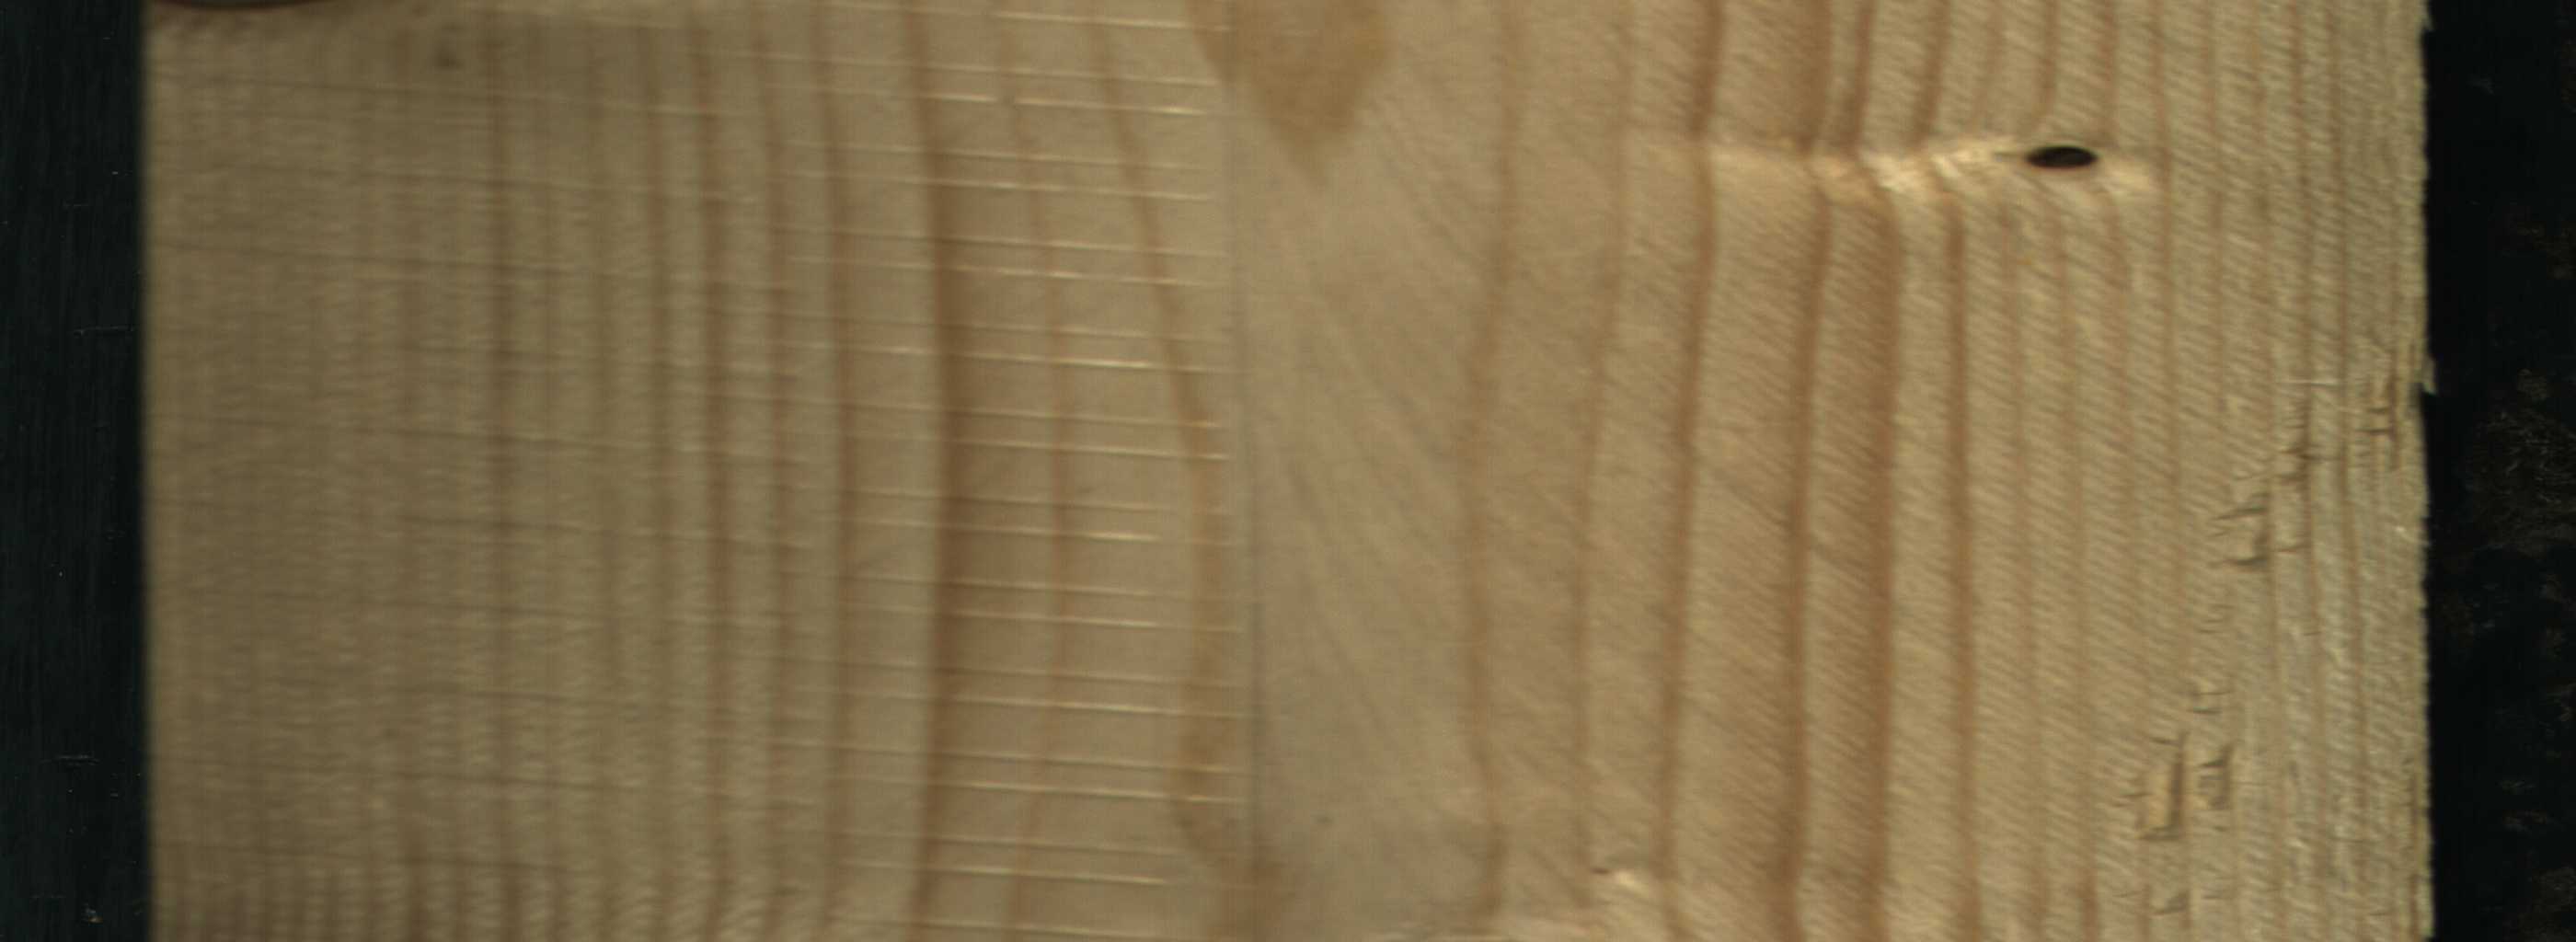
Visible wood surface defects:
Dead_Knot
Dead_Knot